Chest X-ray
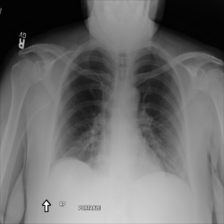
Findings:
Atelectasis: negative
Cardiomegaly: negative
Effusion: negative
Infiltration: negative
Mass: negative
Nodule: negative
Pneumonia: negative
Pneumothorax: negative
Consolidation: negative
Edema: negative
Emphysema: negative
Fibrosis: negative
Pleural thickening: negative
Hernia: negative